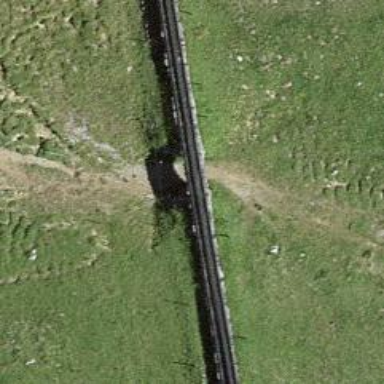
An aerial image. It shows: Narrow-gauge railway bridge with electrified tracks and single track passing over it.